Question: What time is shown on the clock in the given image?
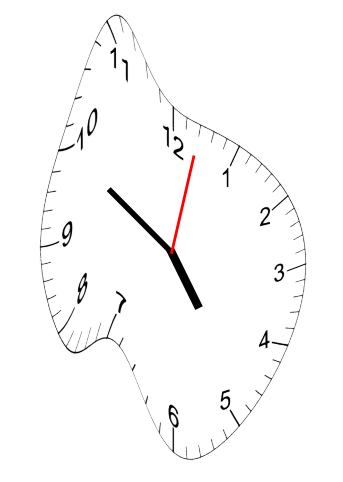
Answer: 04:50:02